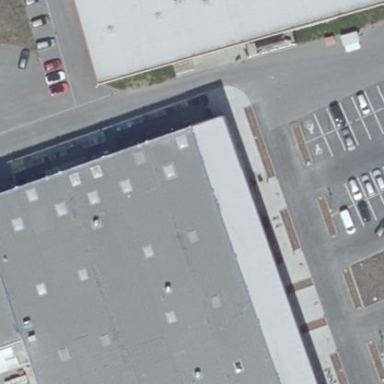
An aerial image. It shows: View of roof of building.